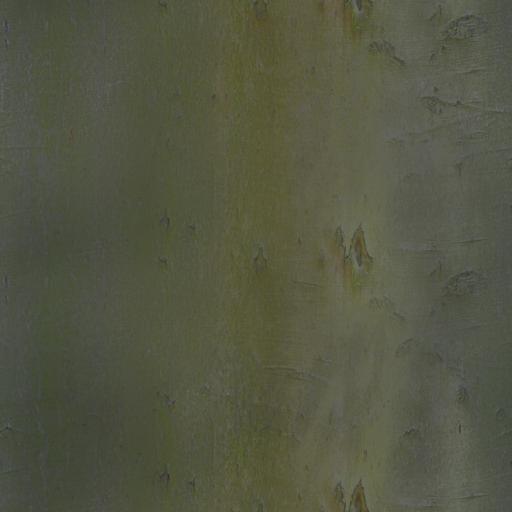
Tags: bark light smooth